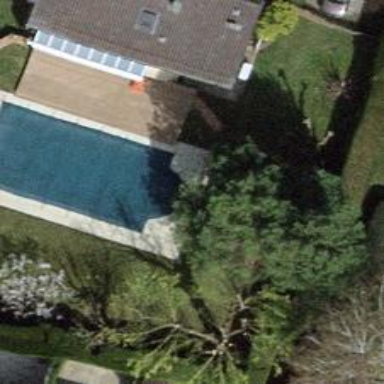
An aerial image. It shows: Swimming pool located in leisure land.